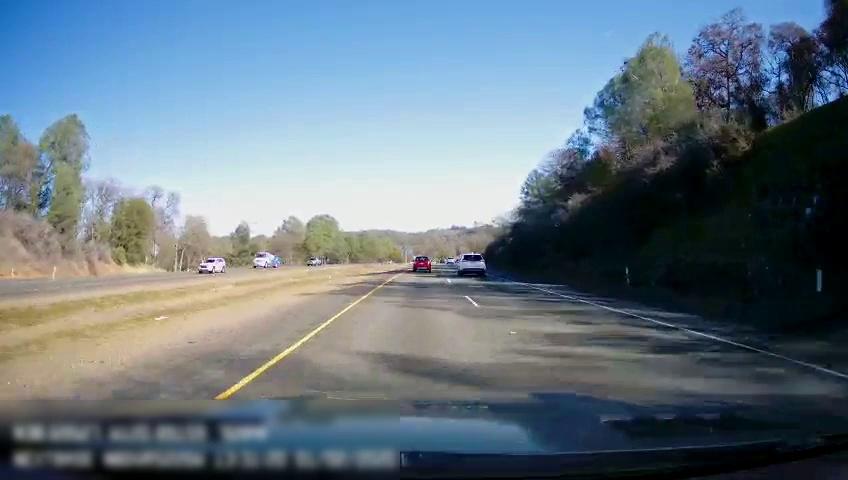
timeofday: Day
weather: Sunny
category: Drivable Space
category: Drivable Space
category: Vehicles | SUV
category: Vehicles | Other LV
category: Vehicles | Truck
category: Vehicles | Car
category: Vehicles | SUV
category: Vehicles | SUV
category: Lanes | Current Lane
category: Lanes | Current Lane
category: Lanes | Alternate Lane